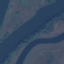
Label: River